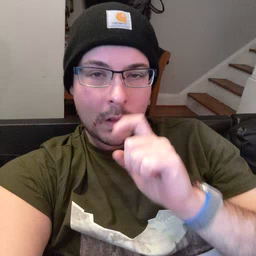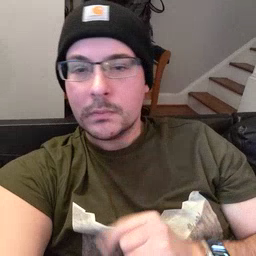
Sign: chin